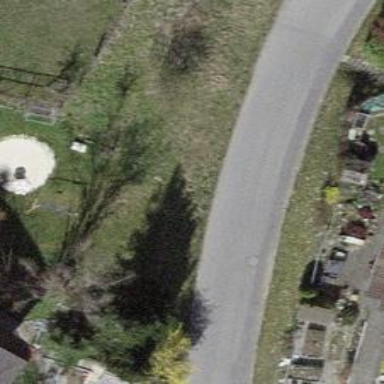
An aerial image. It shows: Residential road with asphalt surface.